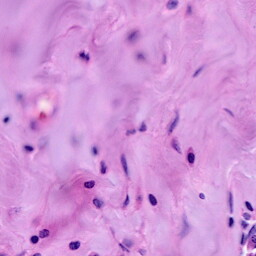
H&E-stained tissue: Breast